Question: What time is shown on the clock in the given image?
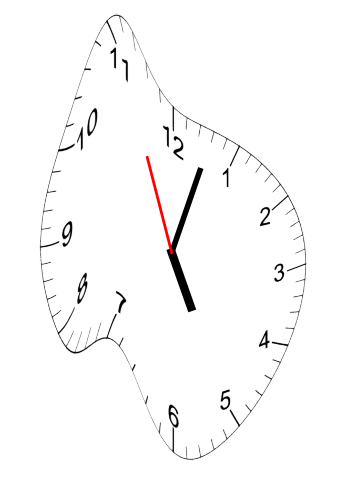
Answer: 05:02:56